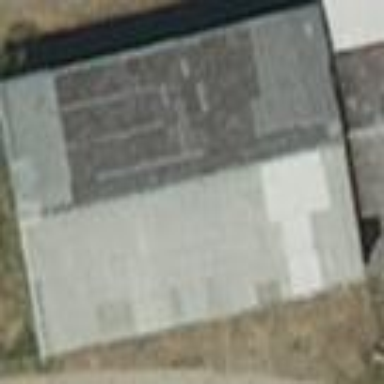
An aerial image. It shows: Building with gabled roof oriented along its length. The roof is grey in color.